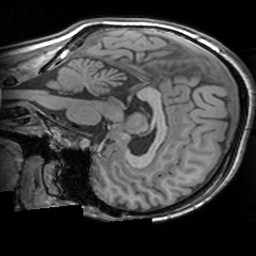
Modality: T1w
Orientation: sagittal
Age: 27
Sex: female
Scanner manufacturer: siemens
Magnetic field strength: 3 T
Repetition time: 1.63 s
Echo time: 0.00311 s